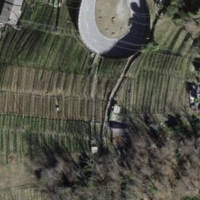
EUNIS habitat code: 40
Species observed at this site:
Cichorium intybus
Echium vulgare